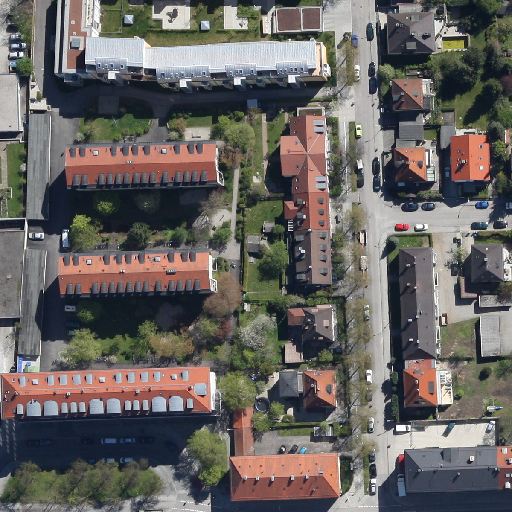
Referring expression: car driving on the road